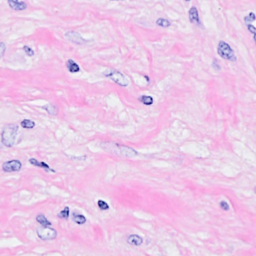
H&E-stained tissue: Breast